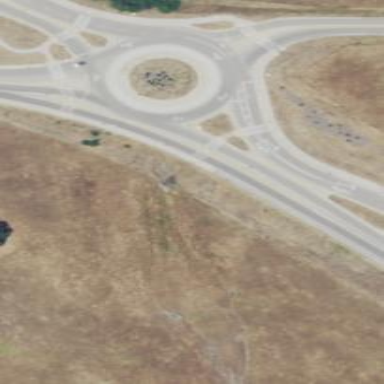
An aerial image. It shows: Raised concrete traffic island with traffic calming features. This area serves as traffic island and is designated for traffic-related purposes.